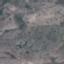
Label: HerbaceousVegetation